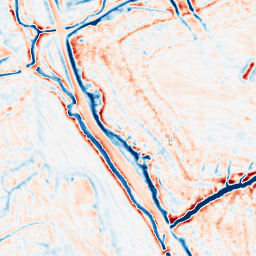
Category: edge_preserving
Decomposition family: bilateral
Decomposition parameters: d: 15
sigma_color: 150
sigma_space: 75
Upsampling method: cubic_mitchell
Upsampling parameters: scale: 8
Upsampling scale: 8